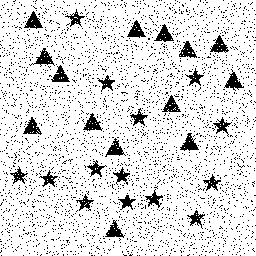
Squares: 0
Triangles: 14
Stars: 14
Total shapes: 28